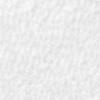
Label: no_change